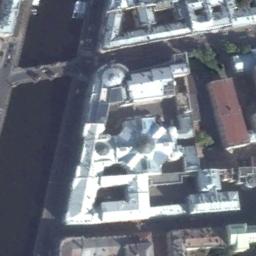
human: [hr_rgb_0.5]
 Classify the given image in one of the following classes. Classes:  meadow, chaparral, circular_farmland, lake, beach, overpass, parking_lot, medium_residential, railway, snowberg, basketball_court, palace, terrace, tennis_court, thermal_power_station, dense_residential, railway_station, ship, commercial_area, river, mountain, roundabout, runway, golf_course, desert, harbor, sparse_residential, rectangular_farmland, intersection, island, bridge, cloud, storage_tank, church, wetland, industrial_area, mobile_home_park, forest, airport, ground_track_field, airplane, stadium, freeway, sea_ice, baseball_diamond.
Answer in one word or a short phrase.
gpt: church